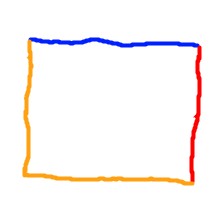
Shape: rectangle